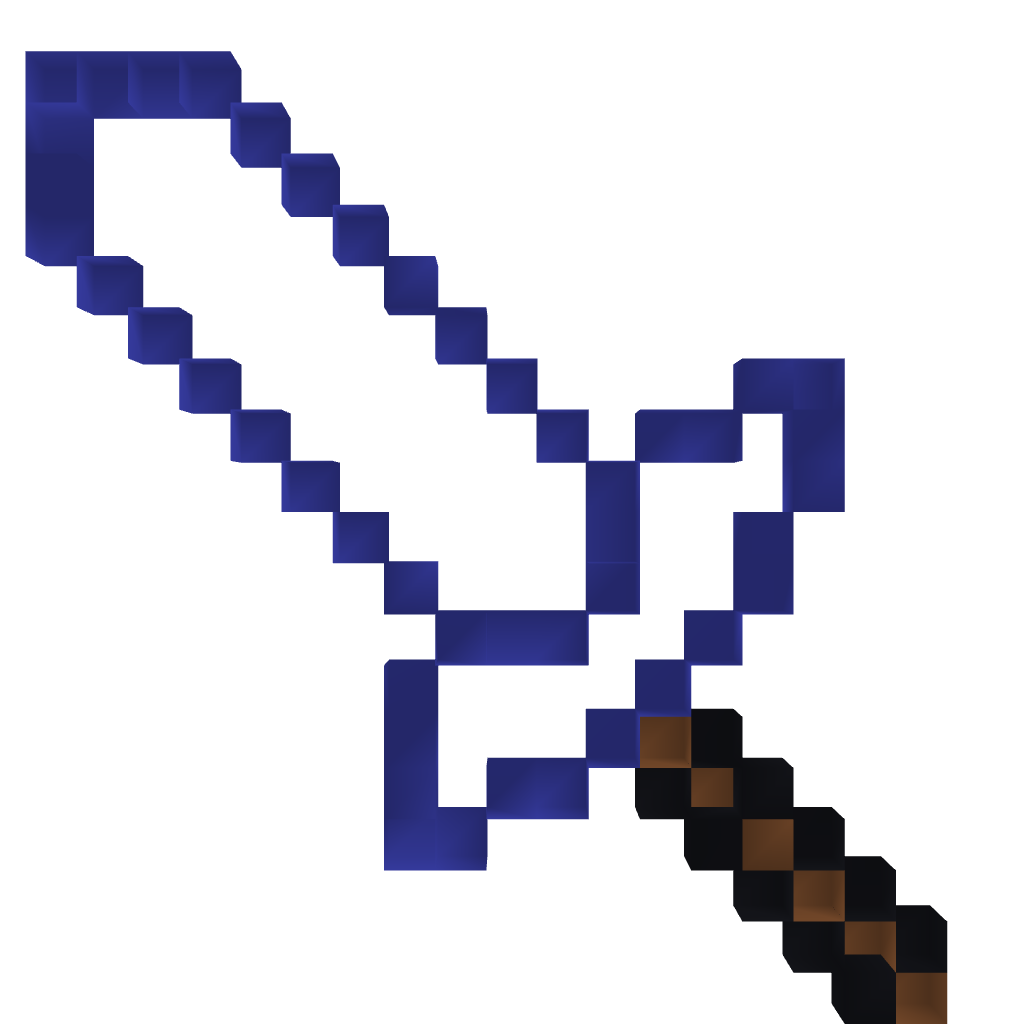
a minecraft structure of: Dark Sword - By Cybersneeze